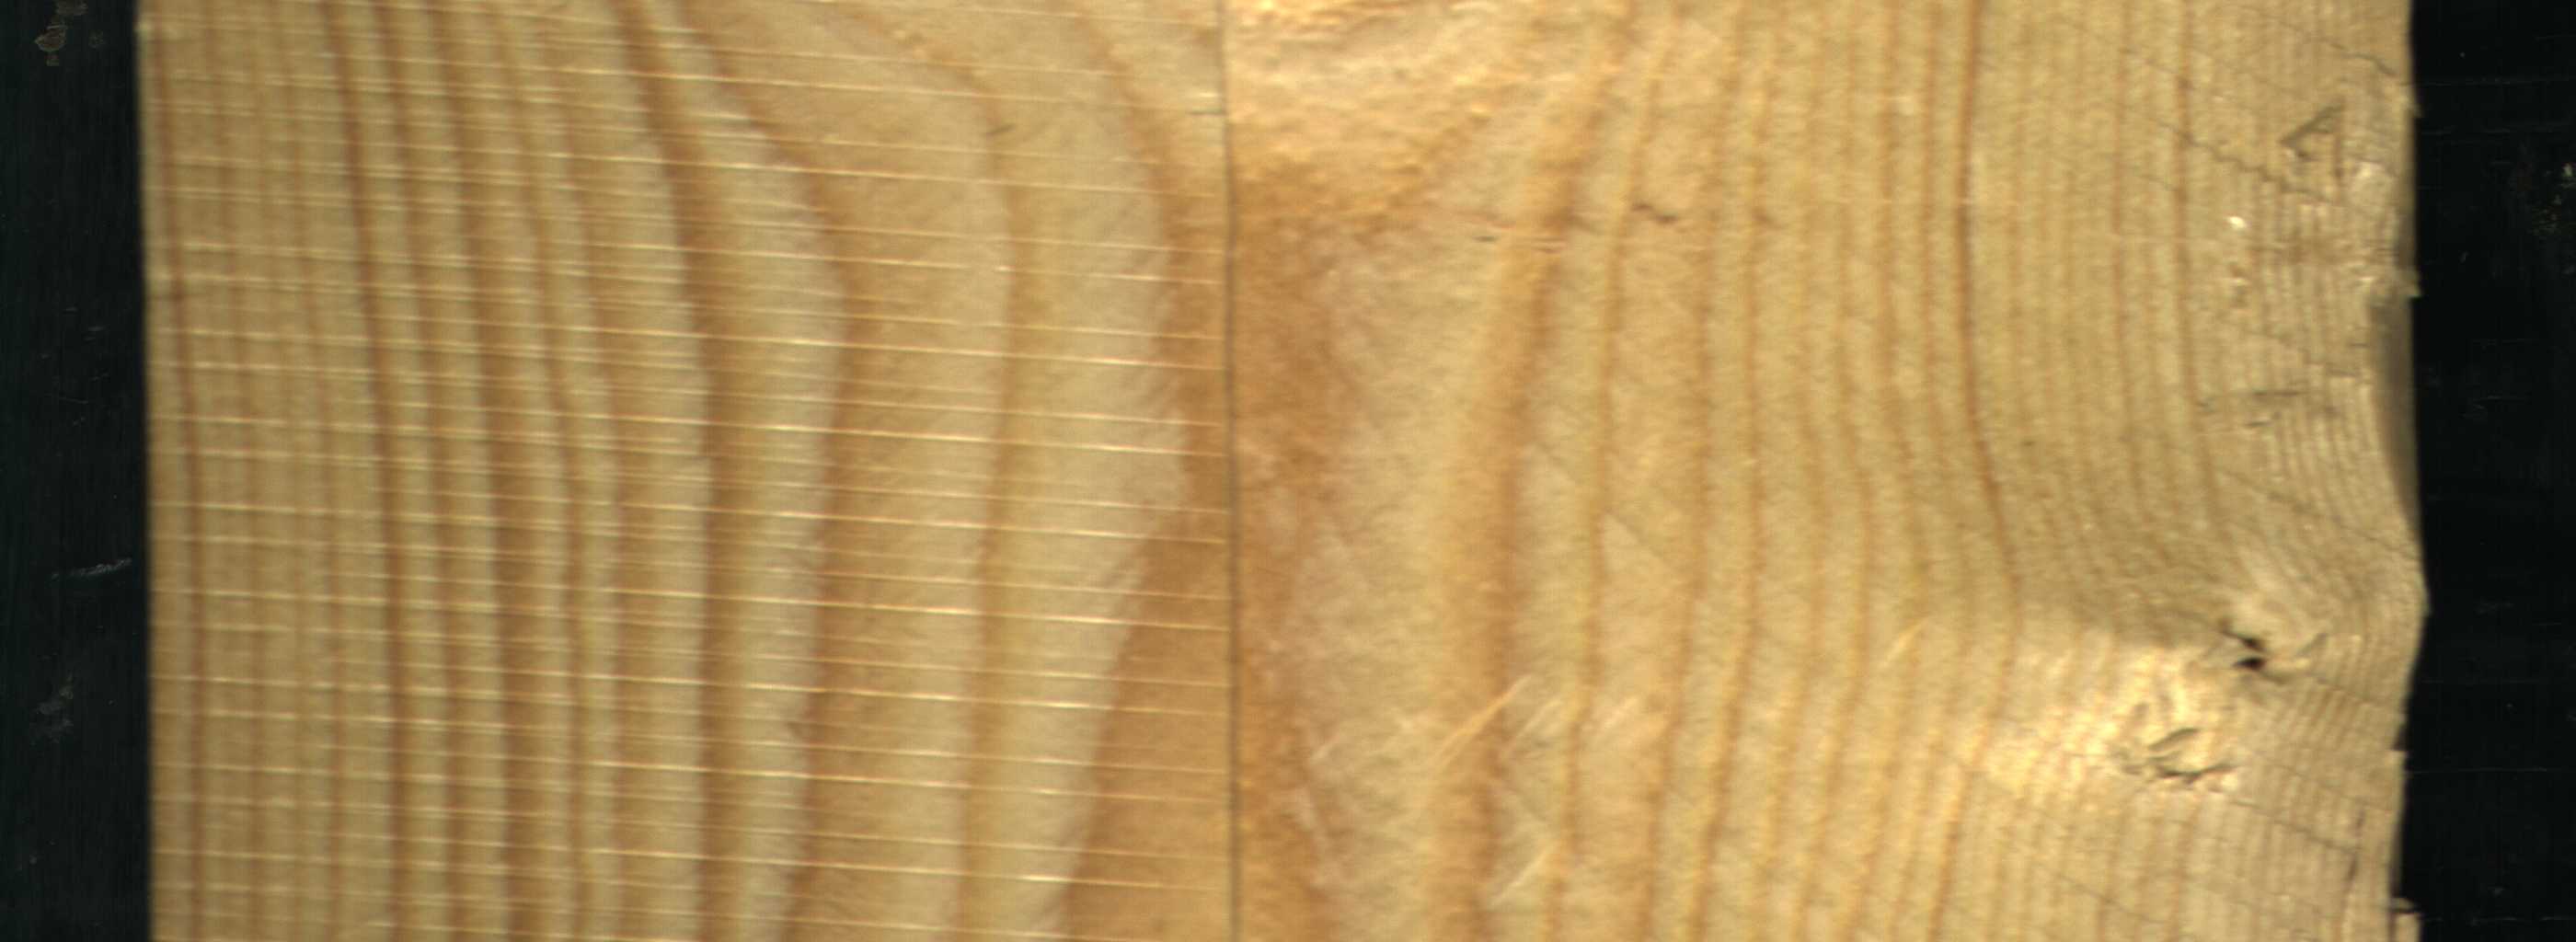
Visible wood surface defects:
Dead_Knot